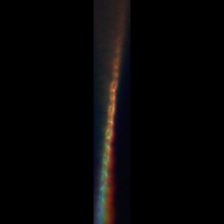
Taxon: Chaetoceros
Group: Diatoms